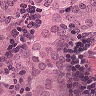
Metastatic tissue present: yes